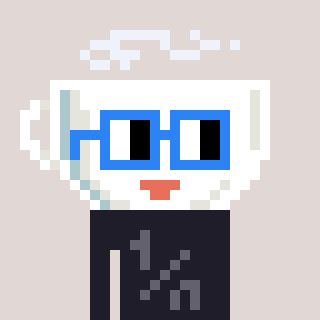
a pixel art character with square blue glasses, a mug-shaped head and a grayscale-colored body on a warm background